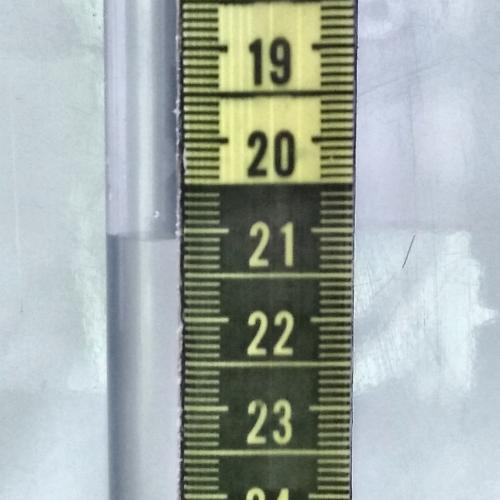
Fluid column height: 21.1 cm